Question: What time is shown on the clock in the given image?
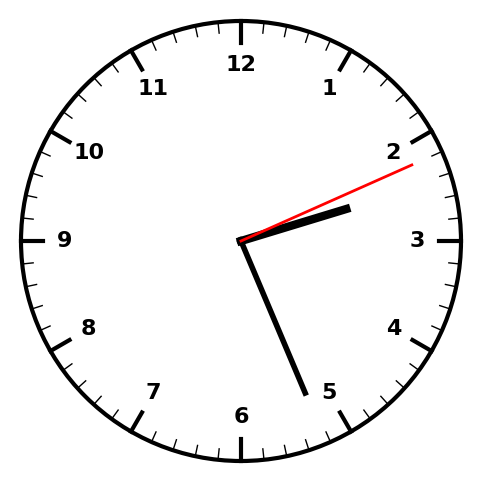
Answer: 02:26:11